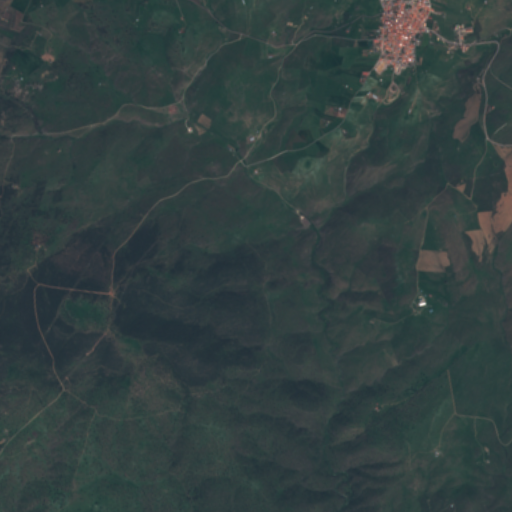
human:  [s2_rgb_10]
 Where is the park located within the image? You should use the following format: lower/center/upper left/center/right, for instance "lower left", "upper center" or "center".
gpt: The park is located in the upper right of the image.
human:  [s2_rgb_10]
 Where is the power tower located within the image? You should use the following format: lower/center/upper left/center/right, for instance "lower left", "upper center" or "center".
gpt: The power tower is located in the lower right of the image.
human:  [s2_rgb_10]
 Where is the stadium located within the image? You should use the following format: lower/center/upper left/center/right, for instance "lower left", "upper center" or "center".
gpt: The stadium is located in the upper right of the image.
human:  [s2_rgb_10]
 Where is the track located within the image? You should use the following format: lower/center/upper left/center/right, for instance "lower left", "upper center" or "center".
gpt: There is no track in the image.